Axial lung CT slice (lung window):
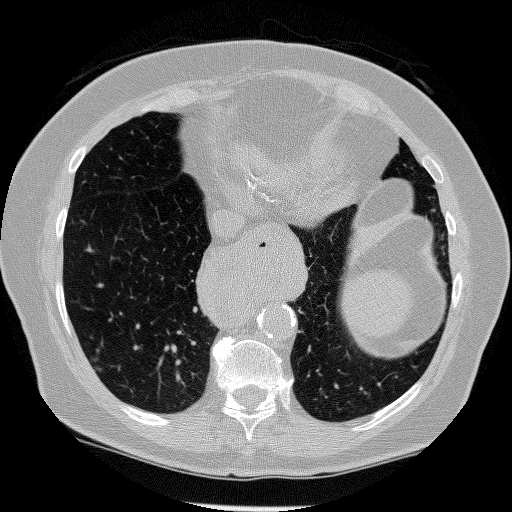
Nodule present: no